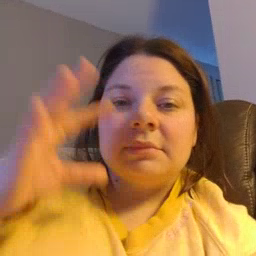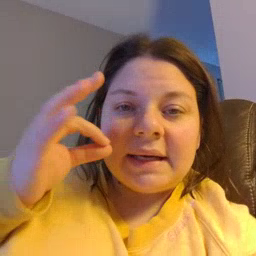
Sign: kitty